Question: Check out the weird behavior I'm getting with two strings. I suspect of course, that the space isn't really a space. How do I investigate this?

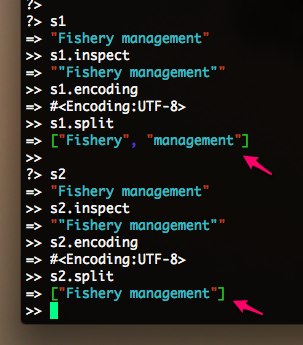
Answer: Try something like:
'''
1.9.2p290> "foo bar".bytes.to_a # the space is a nonbreaking-space
=> [102, 111, 111, 194, 160, 98, 97, 114]
'''
or if hex codes for characters are your thing:
'''
1.9.2p290> "foo bar".chars.map { |c| c.unpack "H*" } # same nonbreaking-space
=> [["66"], ["6f"], ["6f"], ["c2a0"], ["62"], ["61"], ["72"]]
'''